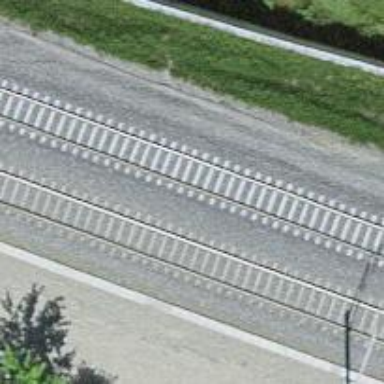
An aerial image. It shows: Single railway track with electrified contact line.